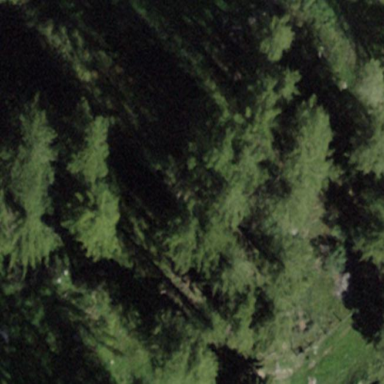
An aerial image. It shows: Evergreen needle-leaved forest.